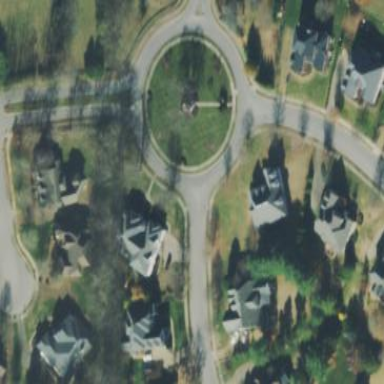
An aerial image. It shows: Residential road with roundabout.